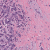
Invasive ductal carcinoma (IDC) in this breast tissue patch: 1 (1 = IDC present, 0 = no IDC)